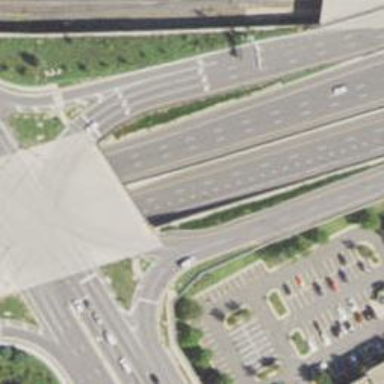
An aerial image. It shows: Trunk link highway.